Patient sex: M
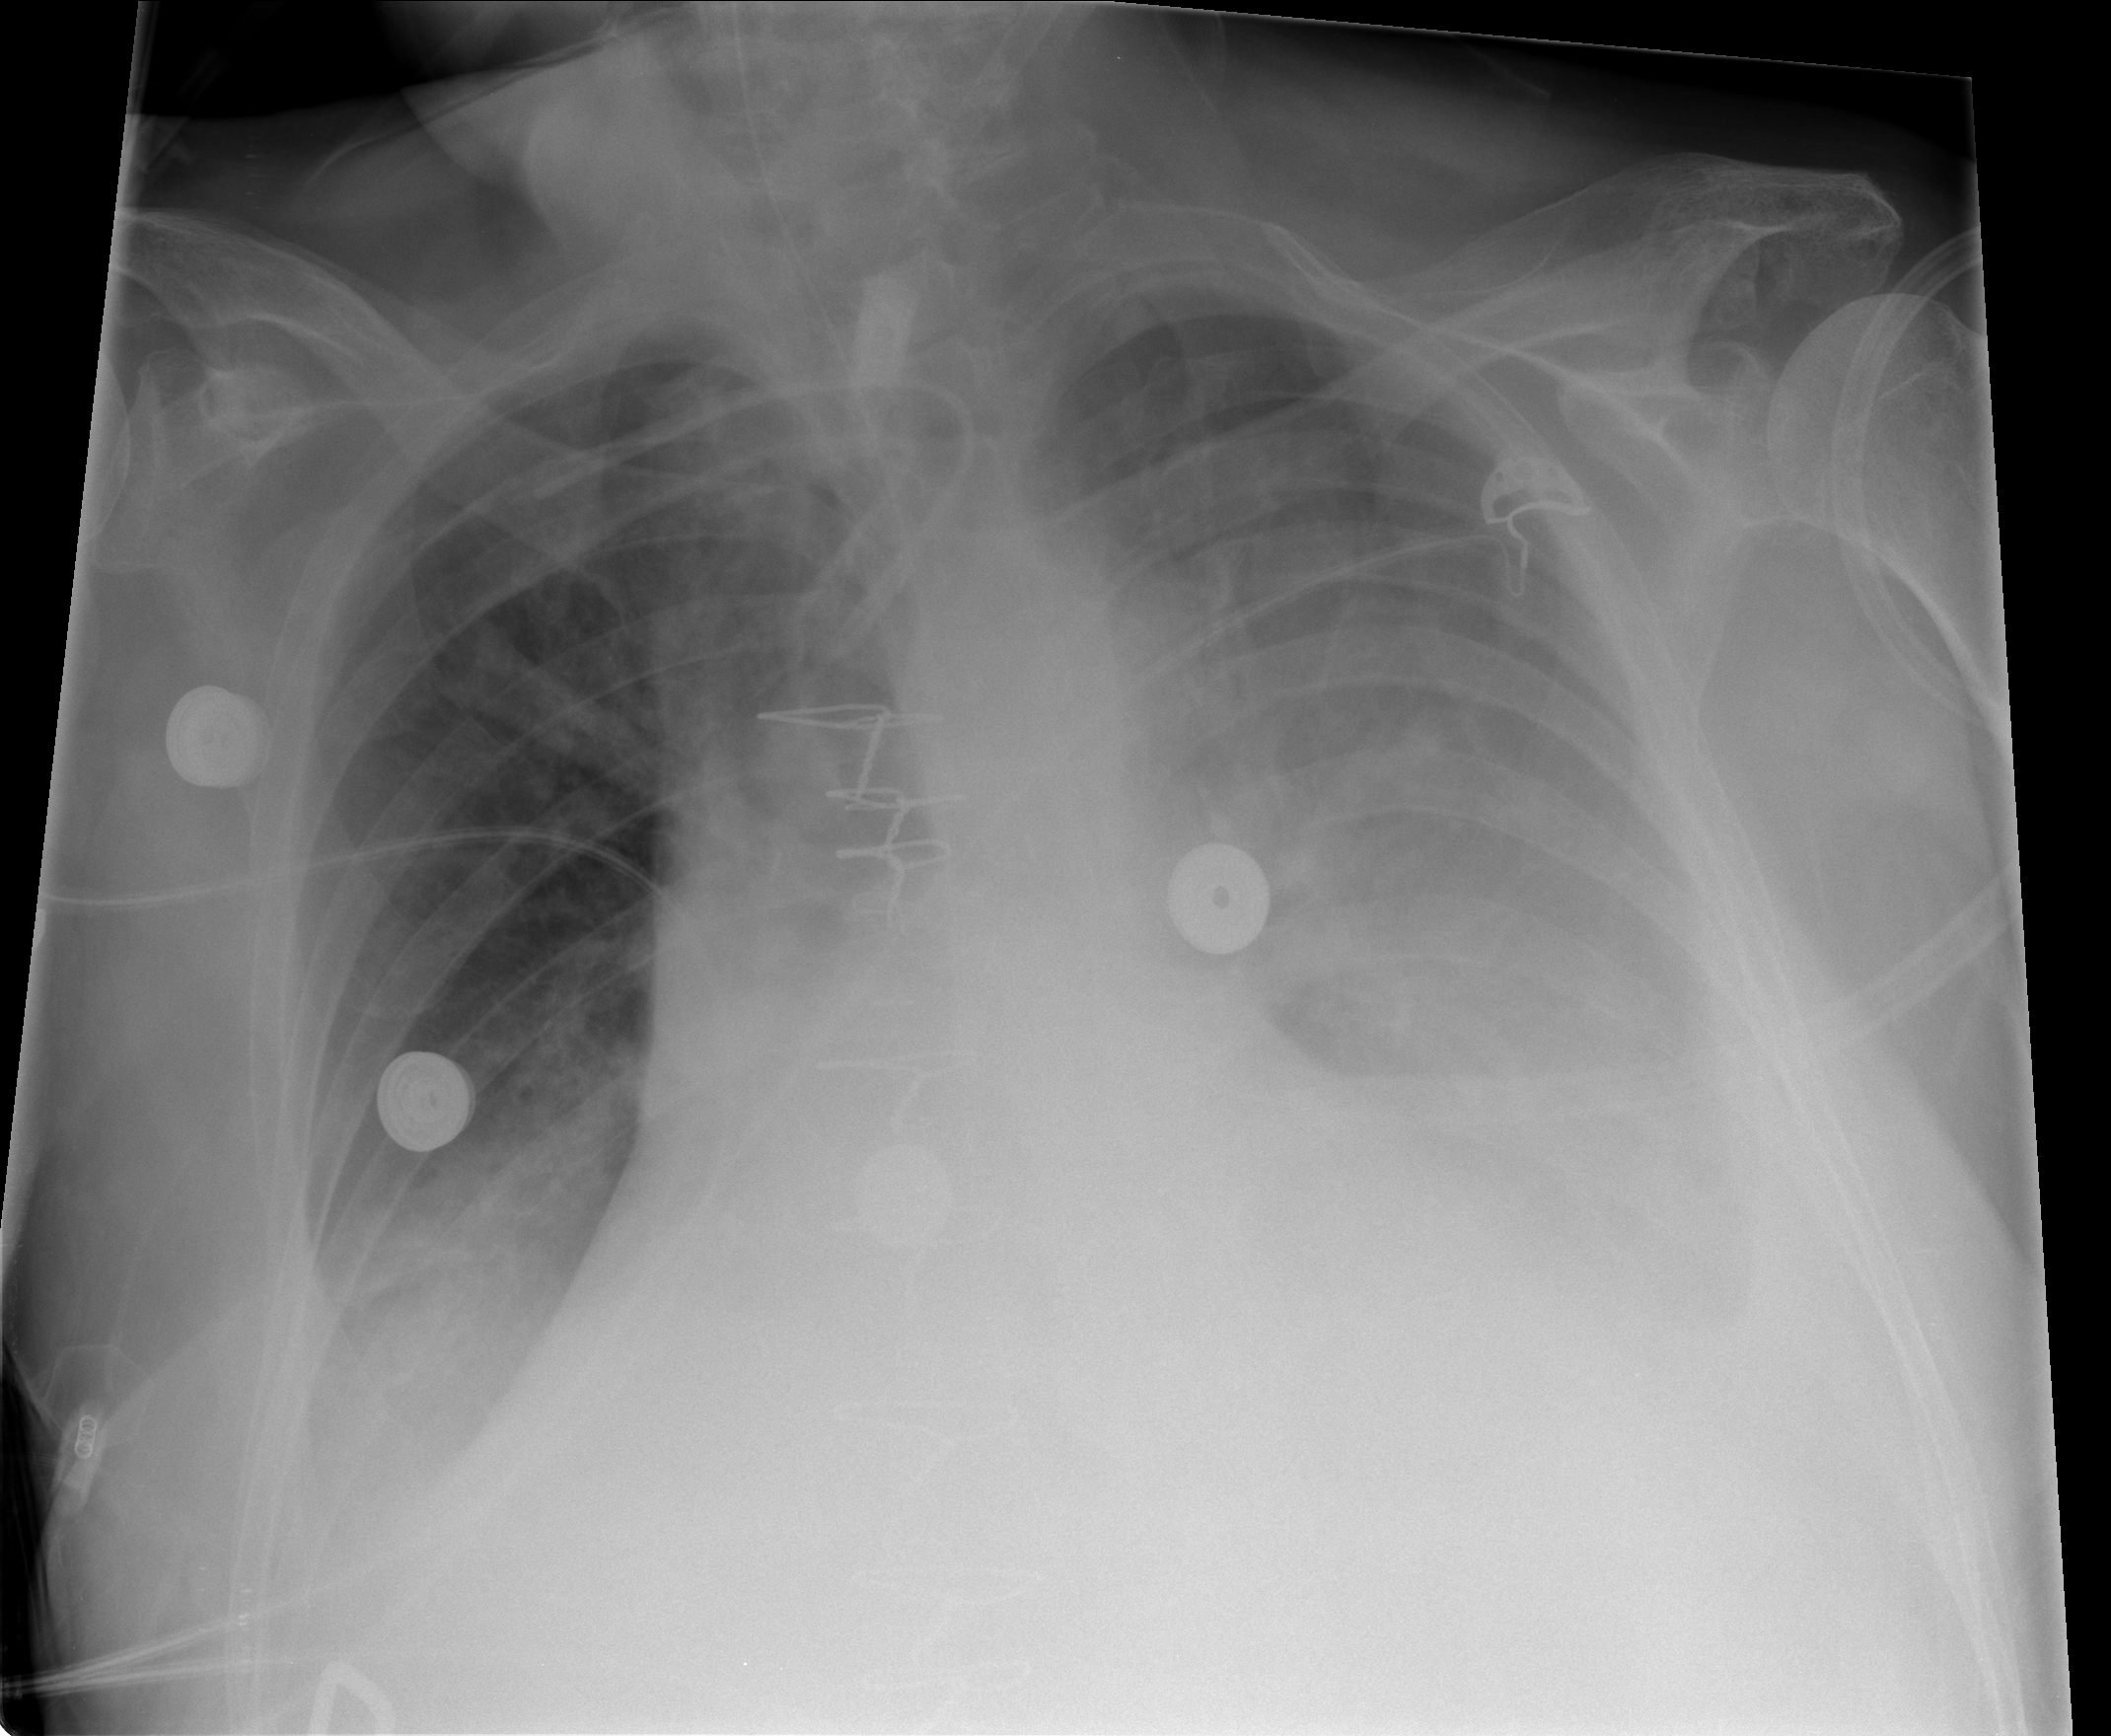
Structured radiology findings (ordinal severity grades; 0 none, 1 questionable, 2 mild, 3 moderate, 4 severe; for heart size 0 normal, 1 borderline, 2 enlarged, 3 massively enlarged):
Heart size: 2
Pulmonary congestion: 1
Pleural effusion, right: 2
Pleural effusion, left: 3
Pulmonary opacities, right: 2
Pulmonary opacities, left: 1
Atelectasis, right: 2
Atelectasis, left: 2